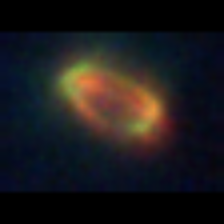
Taxon: Pennate
Group: Diatoms